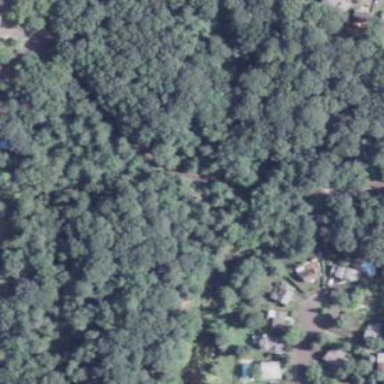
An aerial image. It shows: Existing preserved open space in the woodland.